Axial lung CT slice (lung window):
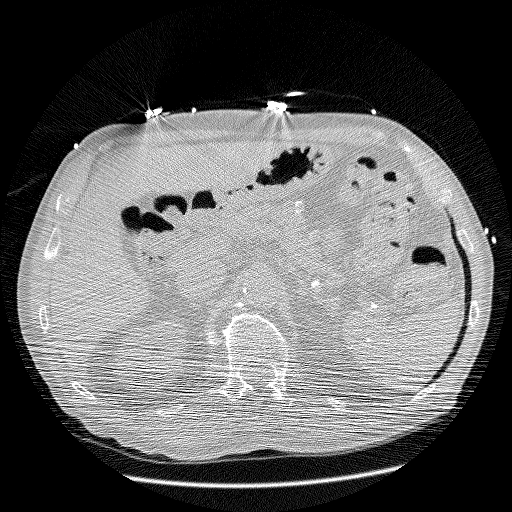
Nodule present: no